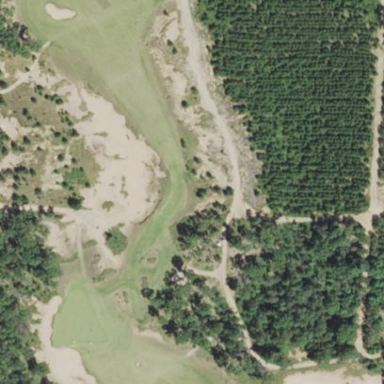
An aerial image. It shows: Golf bunker filled with sandy terrain.